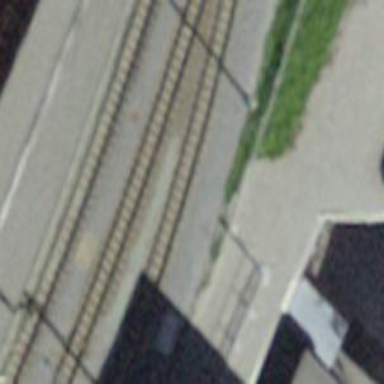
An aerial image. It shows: Narrow-gauge railway yard with electrified contact line.